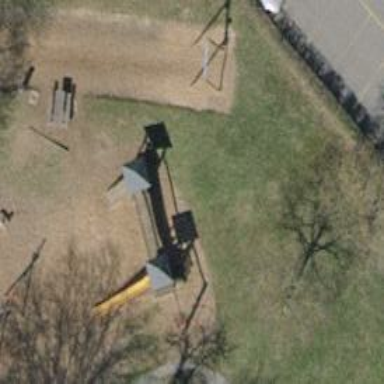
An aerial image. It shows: Playground structure.